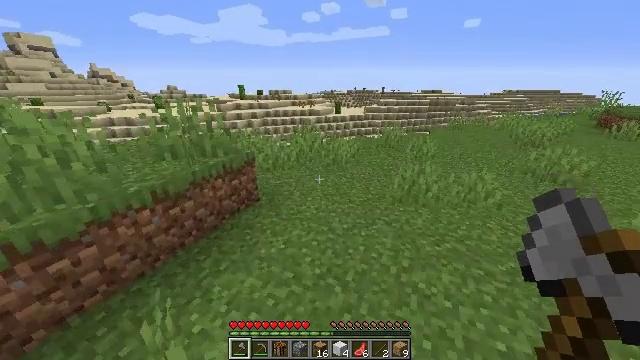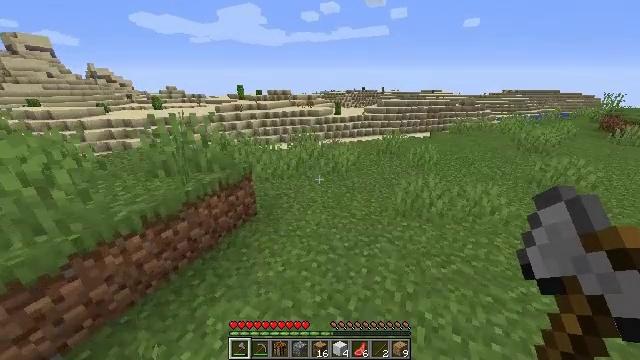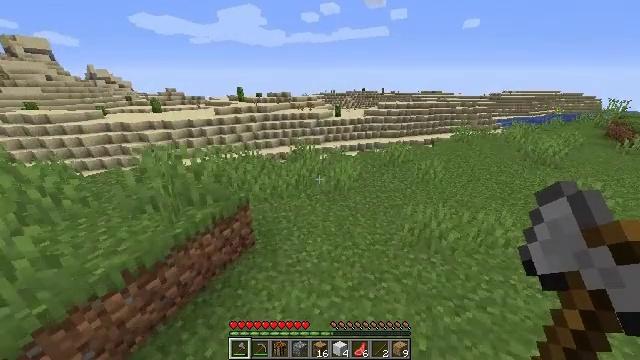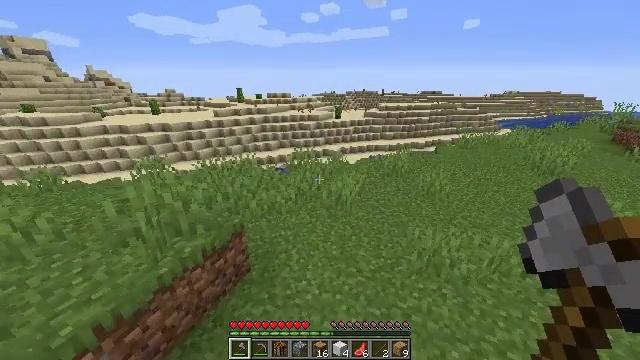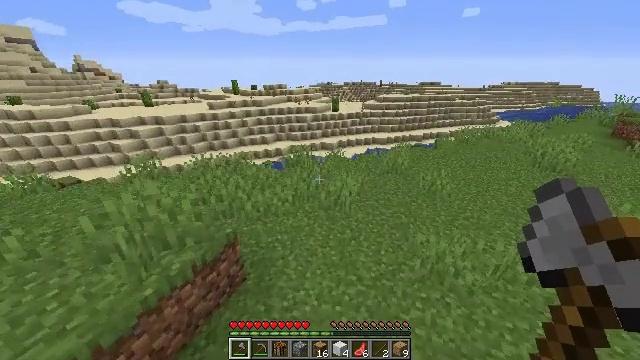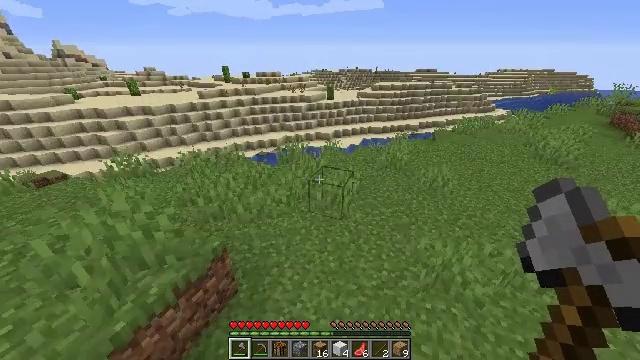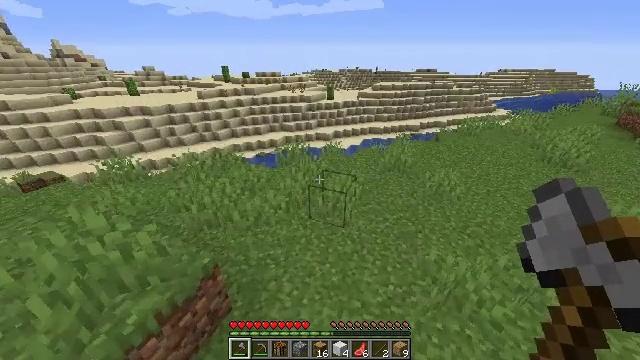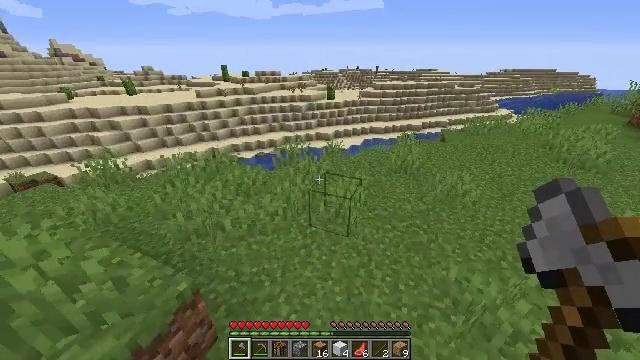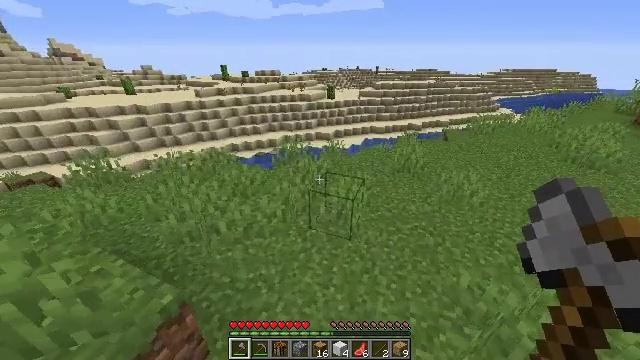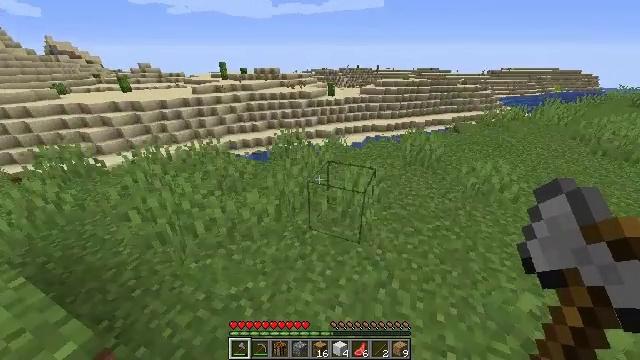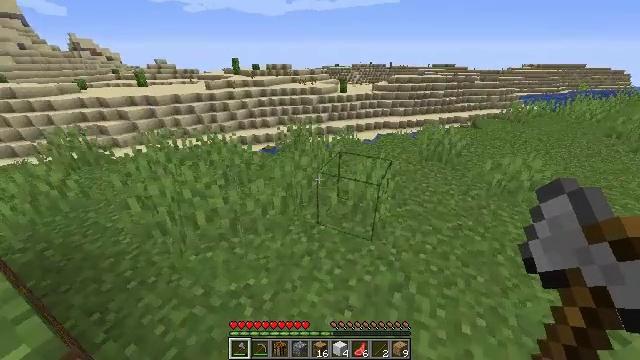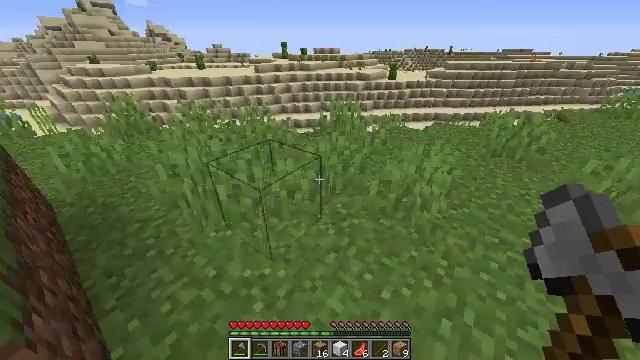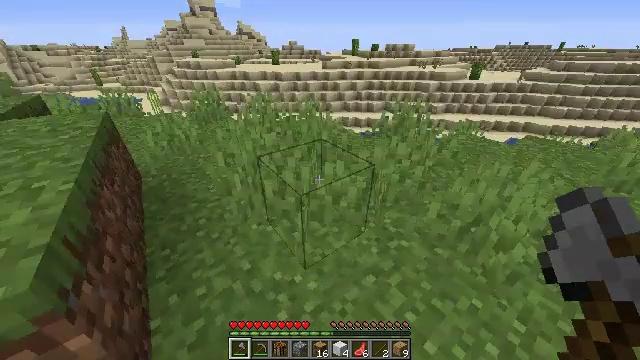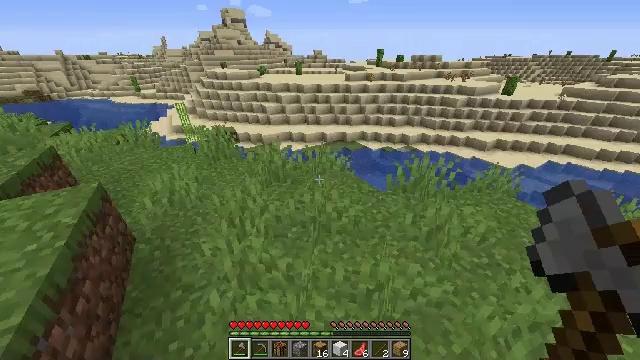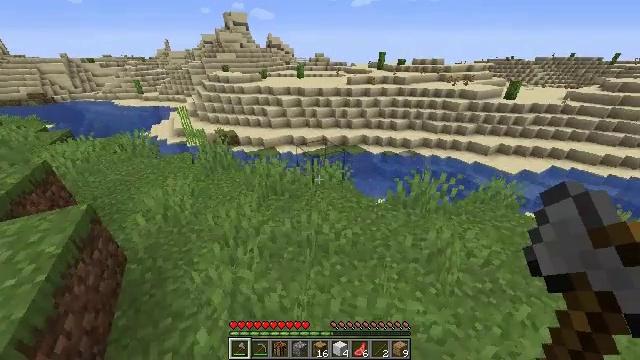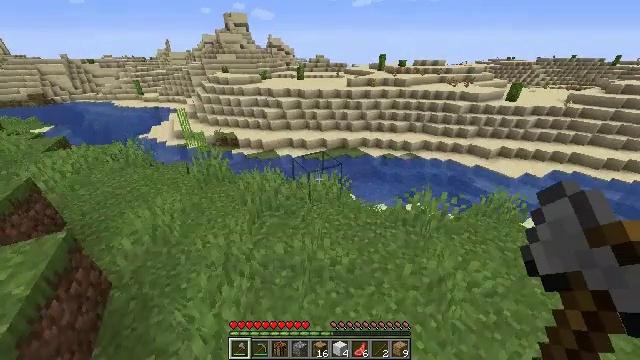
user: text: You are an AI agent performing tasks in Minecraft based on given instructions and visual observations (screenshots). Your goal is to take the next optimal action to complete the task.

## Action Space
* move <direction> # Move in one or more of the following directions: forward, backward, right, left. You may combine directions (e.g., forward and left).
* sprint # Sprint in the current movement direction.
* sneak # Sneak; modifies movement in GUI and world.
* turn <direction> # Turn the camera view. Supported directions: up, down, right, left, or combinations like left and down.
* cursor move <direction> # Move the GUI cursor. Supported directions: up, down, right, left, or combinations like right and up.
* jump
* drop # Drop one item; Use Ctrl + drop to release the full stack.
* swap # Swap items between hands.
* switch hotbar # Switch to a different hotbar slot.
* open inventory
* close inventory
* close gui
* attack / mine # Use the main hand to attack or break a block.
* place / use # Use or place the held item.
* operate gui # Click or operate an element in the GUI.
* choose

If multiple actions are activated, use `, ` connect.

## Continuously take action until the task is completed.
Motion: motion action
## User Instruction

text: Fish and kill the salmon.
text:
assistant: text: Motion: move forward, sprint, jump
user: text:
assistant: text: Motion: move forward, sprint, jump
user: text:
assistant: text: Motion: move forward, sprint, jump
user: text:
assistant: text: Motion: move forward, sprint, turn down, jump
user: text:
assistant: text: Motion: move forward, sprint, turn right and down, jump
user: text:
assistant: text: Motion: move forward, sprint, jump
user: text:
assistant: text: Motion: move forward, sprint, jump
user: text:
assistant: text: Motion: move forward, sprint, jump
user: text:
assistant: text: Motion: move forward, sprint, jump
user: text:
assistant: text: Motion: move forward, sprint, turn left, jump
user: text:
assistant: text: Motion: move forward, sprint, turn left and down, jump
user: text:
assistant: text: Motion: move forward, sprint, turn left, jump
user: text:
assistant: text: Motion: move forward, sprint, turn left and up, jump
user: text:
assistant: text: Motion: move forward, sprint, jump
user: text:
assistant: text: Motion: move forward, sprint, jump
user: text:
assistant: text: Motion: move forward, sprint, jump
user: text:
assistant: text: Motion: move forward, sprint, turn left, jump
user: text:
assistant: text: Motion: move forward, sprint, turn left, jump
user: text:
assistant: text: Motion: move forward, sprint, turn left, jump
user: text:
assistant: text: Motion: move forward, sprint, jump
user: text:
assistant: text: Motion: move forward, sprint, jump
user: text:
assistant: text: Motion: move forward, sprint, turn left, jump
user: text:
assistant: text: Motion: move forward, sprint, turn left, jump
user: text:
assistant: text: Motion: move forward, sprint, turn left, jump
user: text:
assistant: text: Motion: move forward, sprint, turn left, jump
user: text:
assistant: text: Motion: move forward, sprint, turn left, jump
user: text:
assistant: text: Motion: move forward, sprint, turn left, jump
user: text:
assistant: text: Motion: move forward, sprint, turn left, jump
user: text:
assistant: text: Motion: move forward, sprint, turn left, jump
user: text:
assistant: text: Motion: move forward, sprint, turn left and down, jump